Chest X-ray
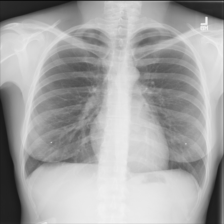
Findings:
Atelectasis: negative
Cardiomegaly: negative
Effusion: negative
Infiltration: negative
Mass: negative
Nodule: negative
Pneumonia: negative
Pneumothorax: negative
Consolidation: negative
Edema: negative
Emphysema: negative
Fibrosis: negative
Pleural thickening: negative
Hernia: negative